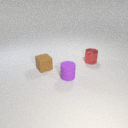
small purple rubber cylinder in front of small red metal cylinder